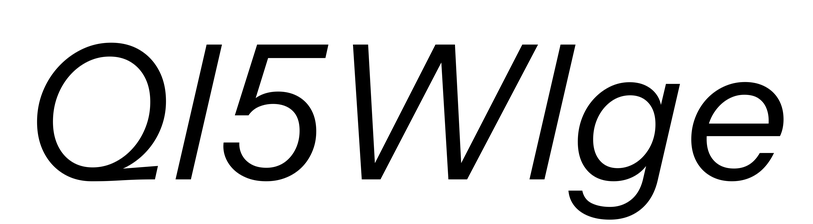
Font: InstrumentSans-Italic_Italic